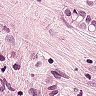
Metastatic tissue present: yes